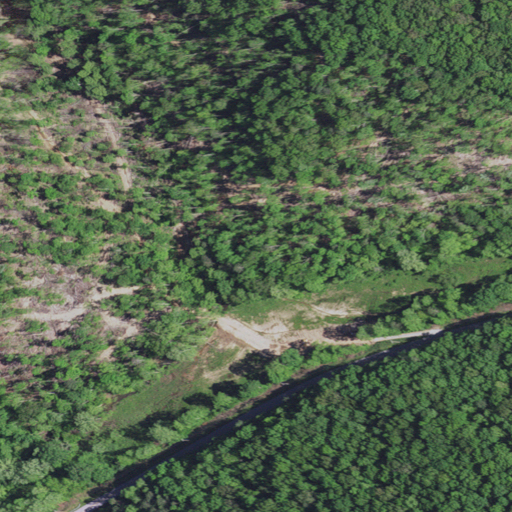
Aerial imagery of valley in Kentucky named Neil Hollow containing deciduous forest, mixed forest, open development, grassland, pasture, and medium intensity development